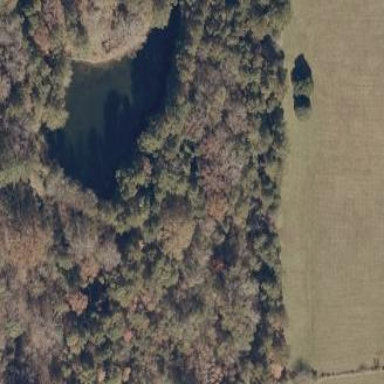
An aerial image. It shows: Pond surrounded by natural water.